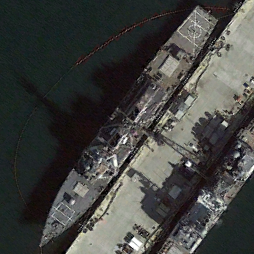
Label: destroyer